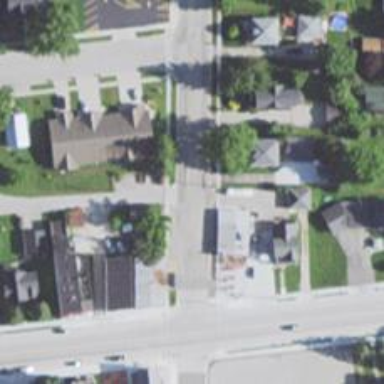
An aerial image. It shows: Alley classified as service road.